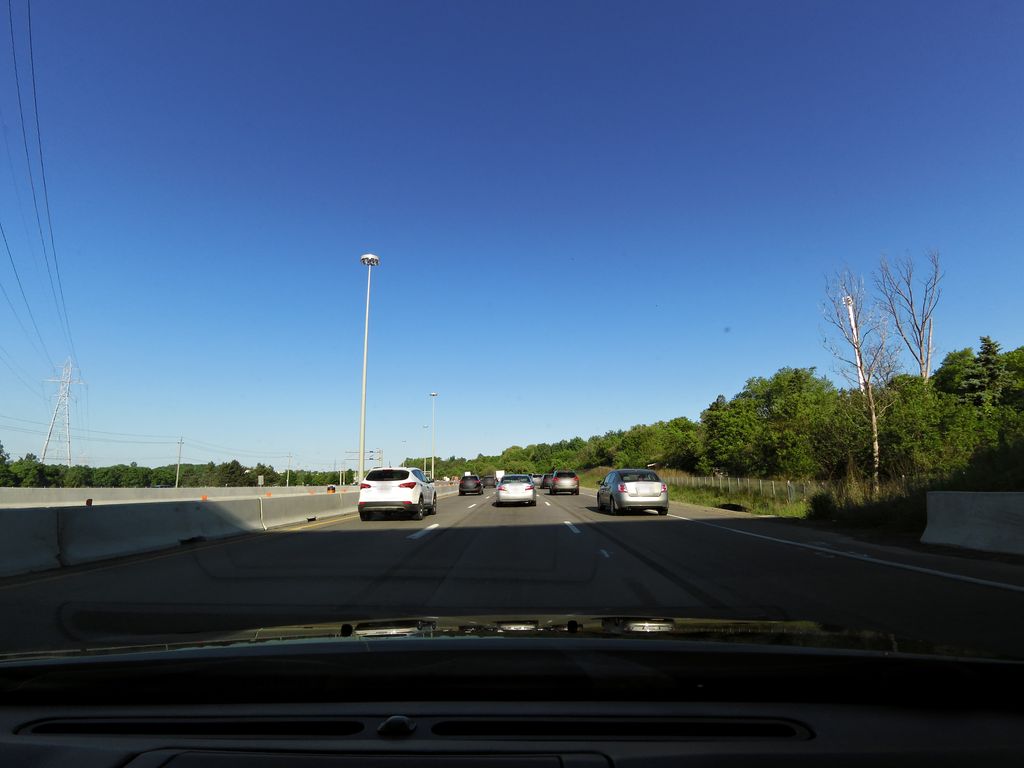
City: kitchener-waterloo